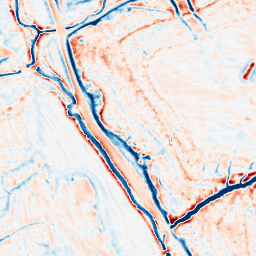
Category: edge_preserving
Decomposition family: bilateral
Decomposition parameters: d: 15
sigma_color: 25
sigma_space: 75
Upsampling method: sinc_hamming
Upsampling parameters: scale: 2
kernel_size: 8
Upsampling scale: 2